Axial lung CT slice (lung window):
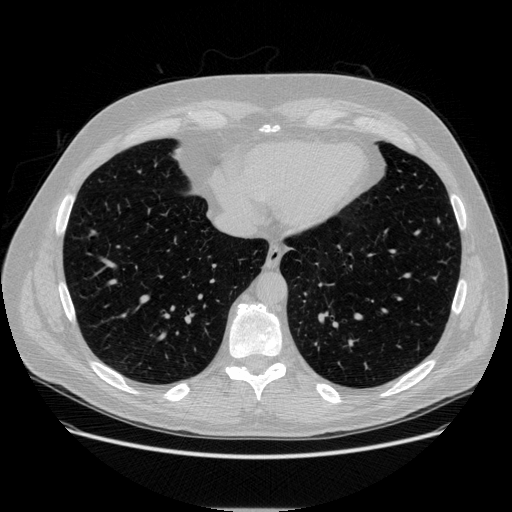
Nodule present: no